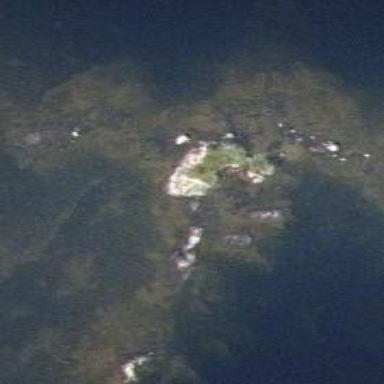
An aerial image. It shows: Islet.